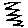
Label: zigzag